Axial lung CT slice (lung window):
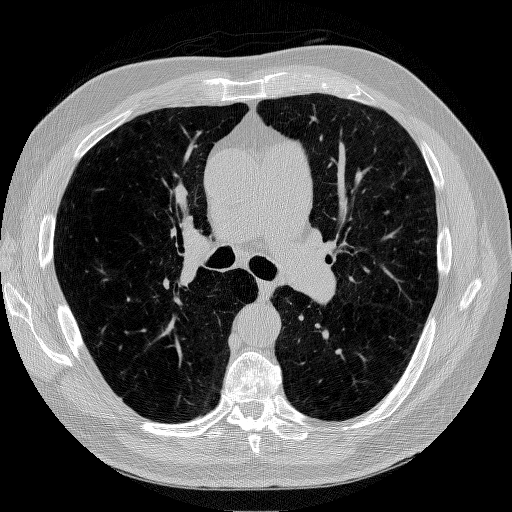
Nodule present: no